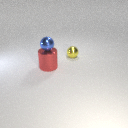
large red metal cylinder below small blue metal sphere